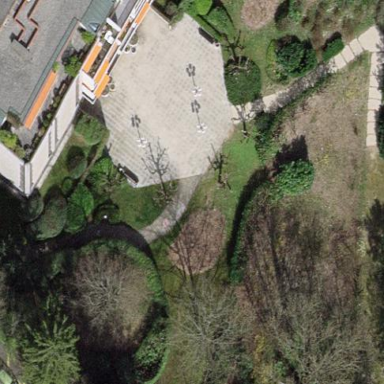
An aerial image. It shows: Park.